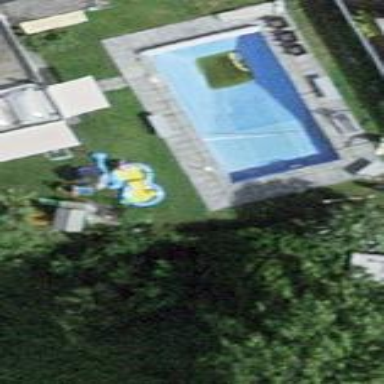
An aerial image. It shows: Swimming pool located in leisure land.